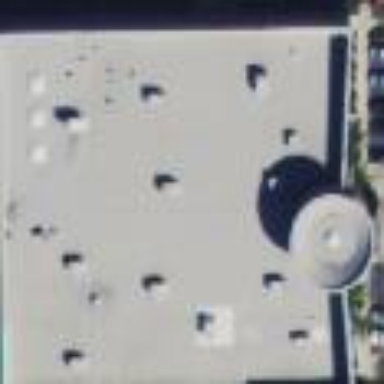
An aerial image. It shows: Fitness center building.